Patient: sex M, age 60
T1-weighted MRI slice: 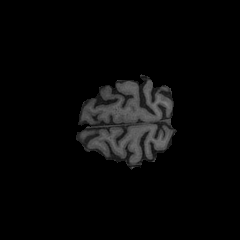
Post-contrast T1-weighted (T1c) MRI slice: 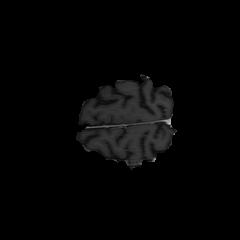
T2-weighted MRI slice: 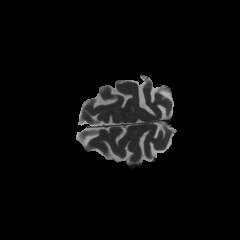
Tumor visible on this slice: no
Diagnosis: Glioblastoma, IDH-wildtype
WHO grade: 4